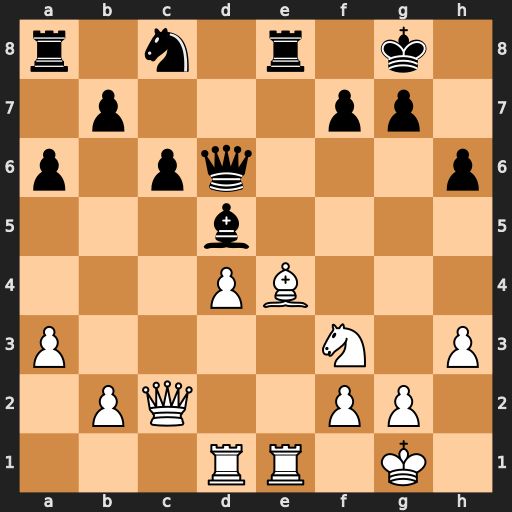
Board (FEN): r1n1r1k1/1p3pp1/p1pq3p/3b4/3PB3/P4N1P/1PQ2PP1/3RR1K1
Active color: w
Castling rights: -
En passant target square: -
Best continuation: Bxd5 Rxe1+ Rxe1